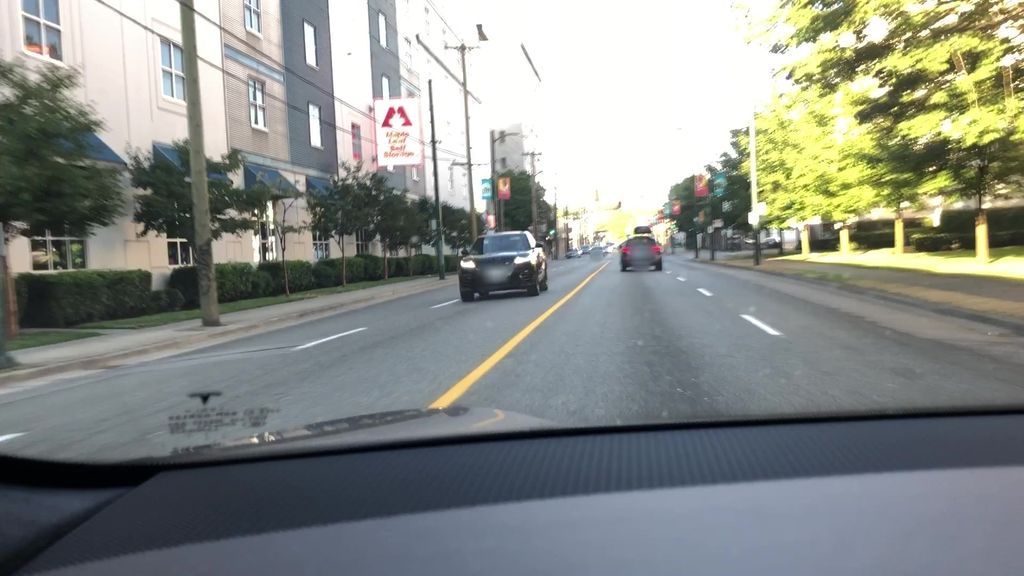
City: vancouver